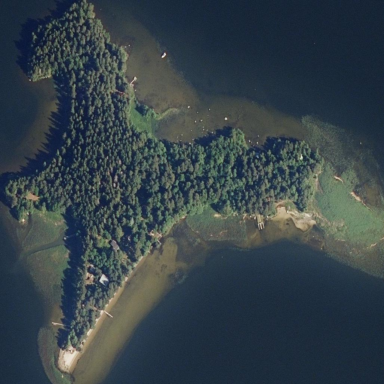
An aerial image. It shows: Islet.